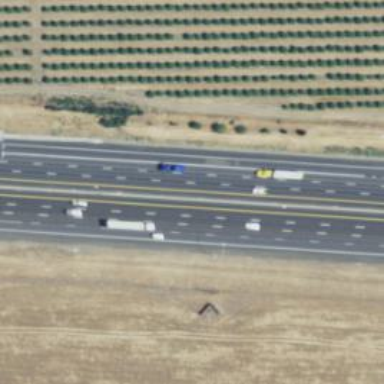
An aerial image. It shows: Motorway.